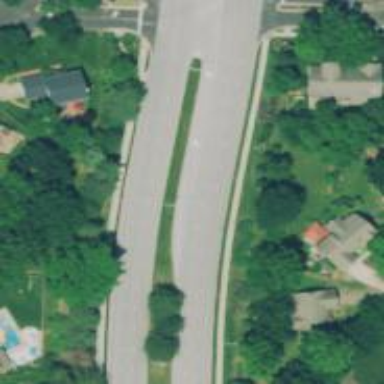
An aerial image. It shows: Road with dash markings.